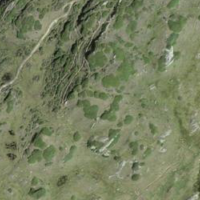
EUNIS habitat code: 26
Species observed at this site:
Campanula barbata